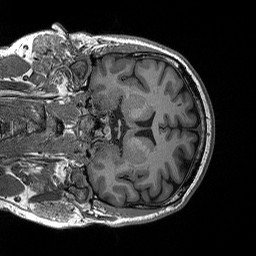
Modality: T1w
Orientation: coronal
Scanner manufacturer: siemens
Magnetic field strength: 3 T
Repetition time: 2.3 s
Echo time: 0.00298 s